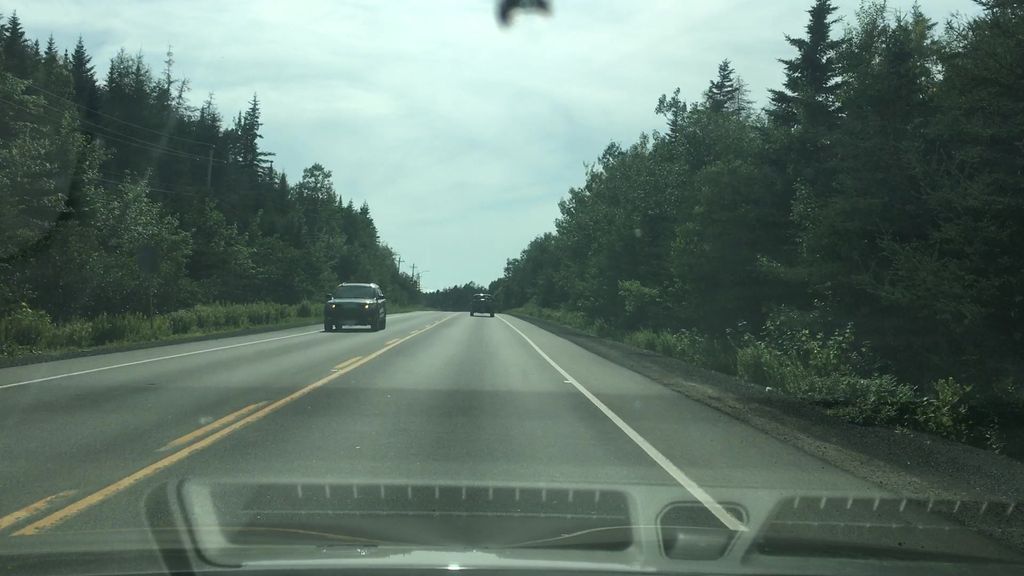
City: halifax